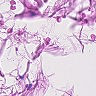
Metastatic tissue present: no